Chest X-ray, PA view. Patient: 43 years old, sex M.
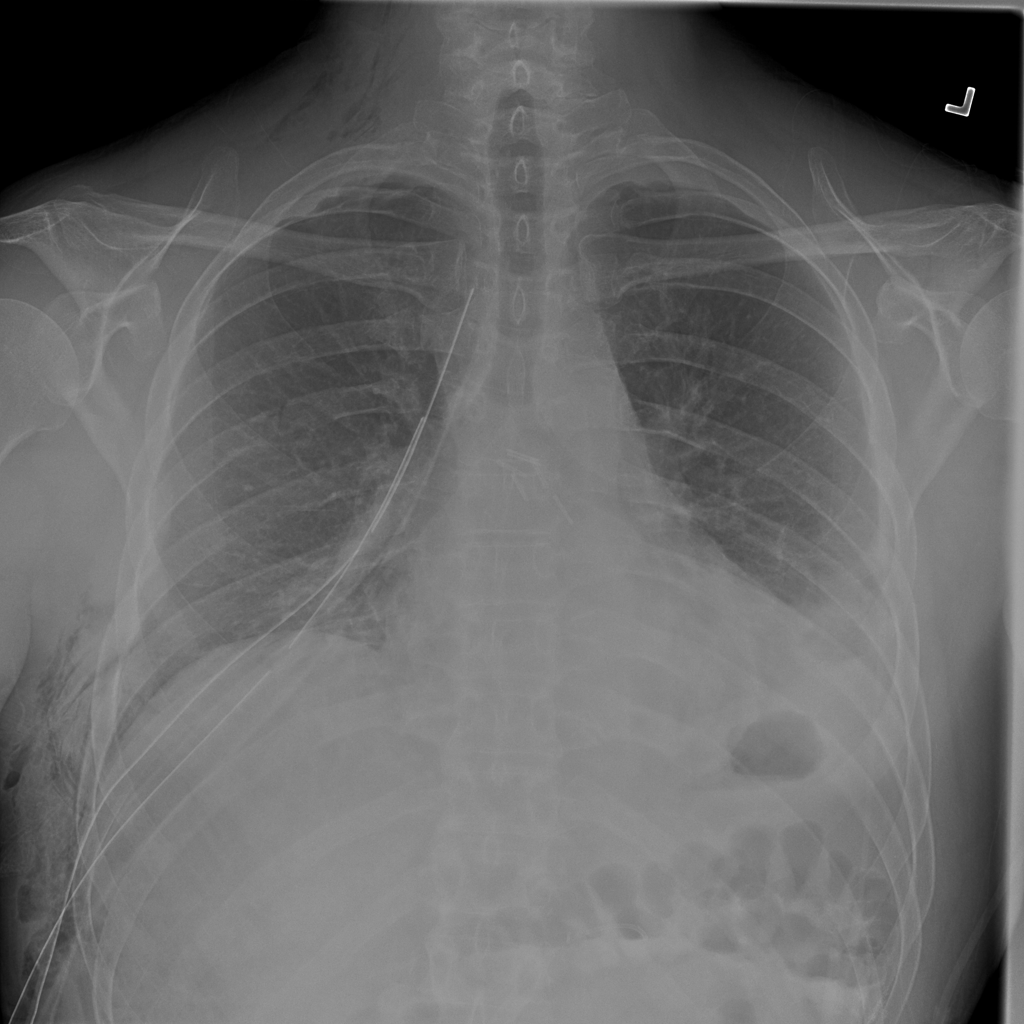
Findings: Pneumothorax